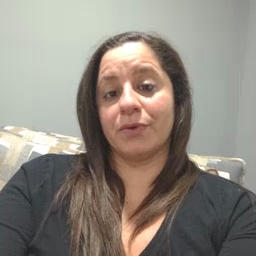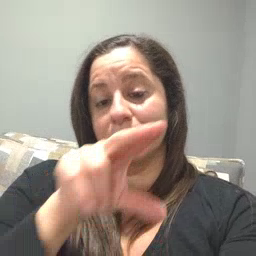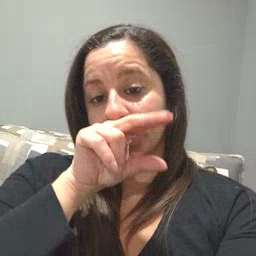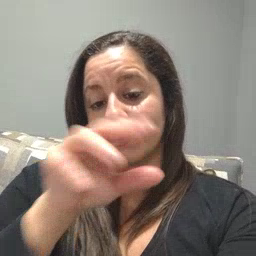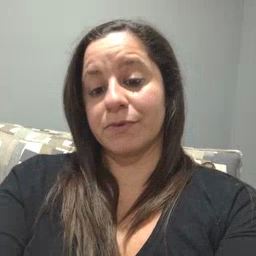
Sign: duck